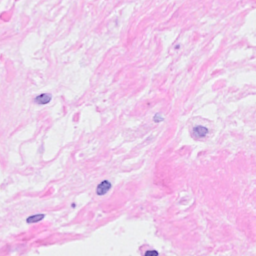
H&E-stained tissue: Breast